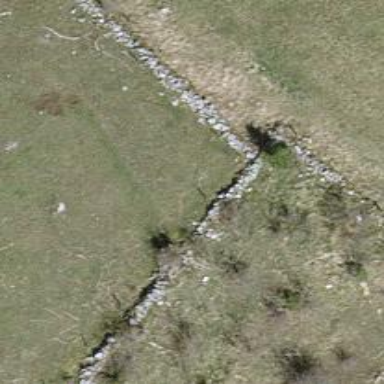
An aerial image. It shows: Wall barrier.